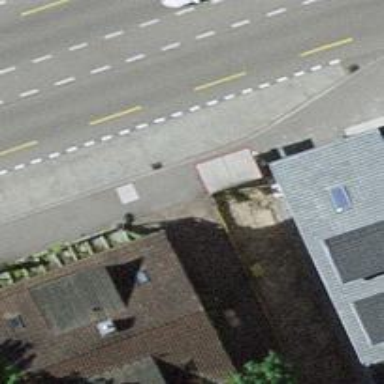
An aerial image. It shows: Bus stop with shelter. It is platform for public transport.